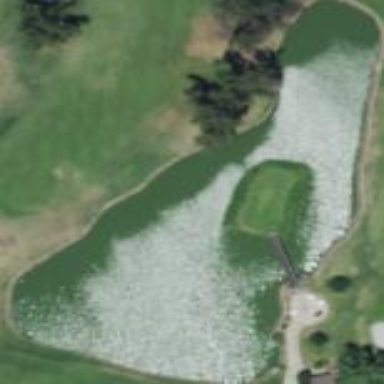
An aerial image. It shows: Water hazard on golf course. The hazard is natural water feature.